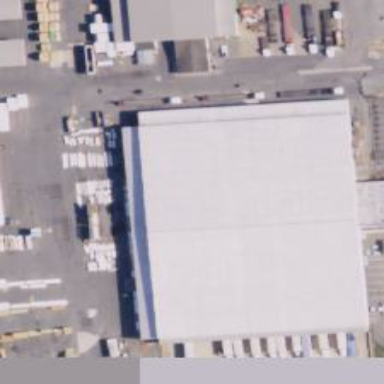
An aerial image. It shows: Commercial building.